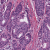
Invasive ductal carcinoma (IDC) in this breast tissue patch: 1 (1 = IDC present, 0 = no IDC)